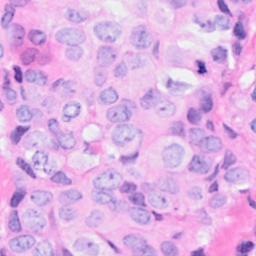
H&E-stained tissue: Breast